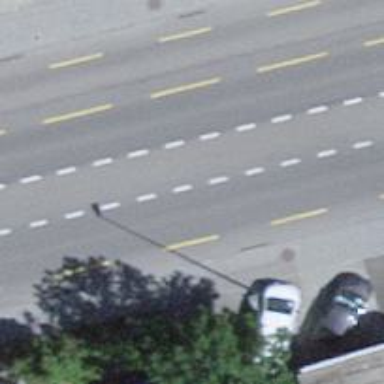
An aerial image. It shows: Primary road with asphalt surface and designated cycle lane.